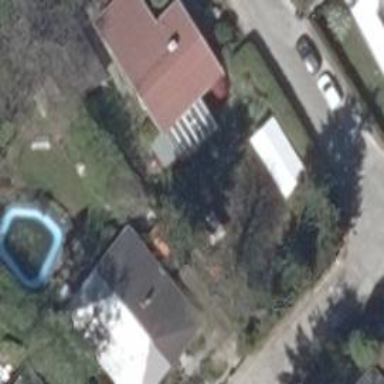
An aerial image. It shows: Simple house.